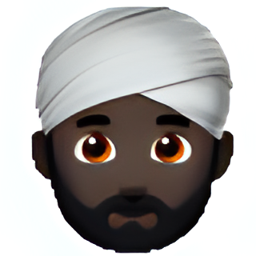
Name: man with turban
Emoji: 👳🏿
Group: People & Body
Sub-group: person-role